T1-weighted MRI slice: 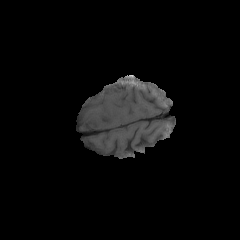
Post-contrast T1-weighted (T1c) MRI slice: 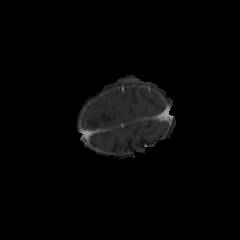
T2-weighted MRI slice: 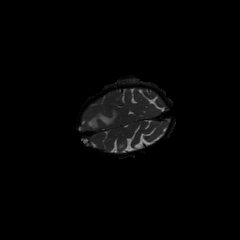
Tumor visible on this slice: yes